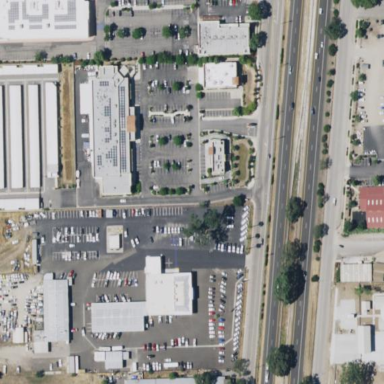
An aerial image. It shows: Parking area with asphalt surface.